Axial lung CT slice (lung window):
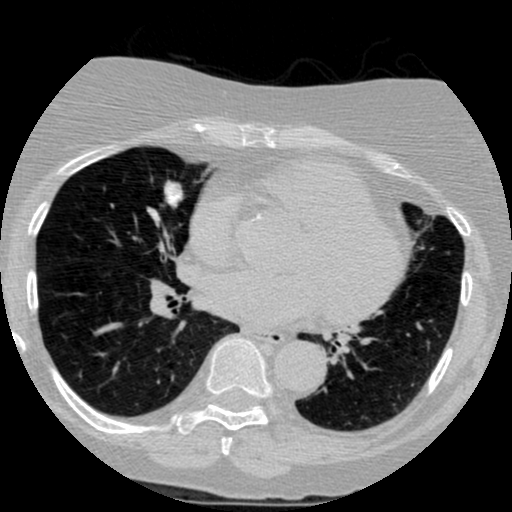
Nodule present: yes
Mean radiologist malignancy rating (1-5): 3.25